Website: apple
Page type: payment
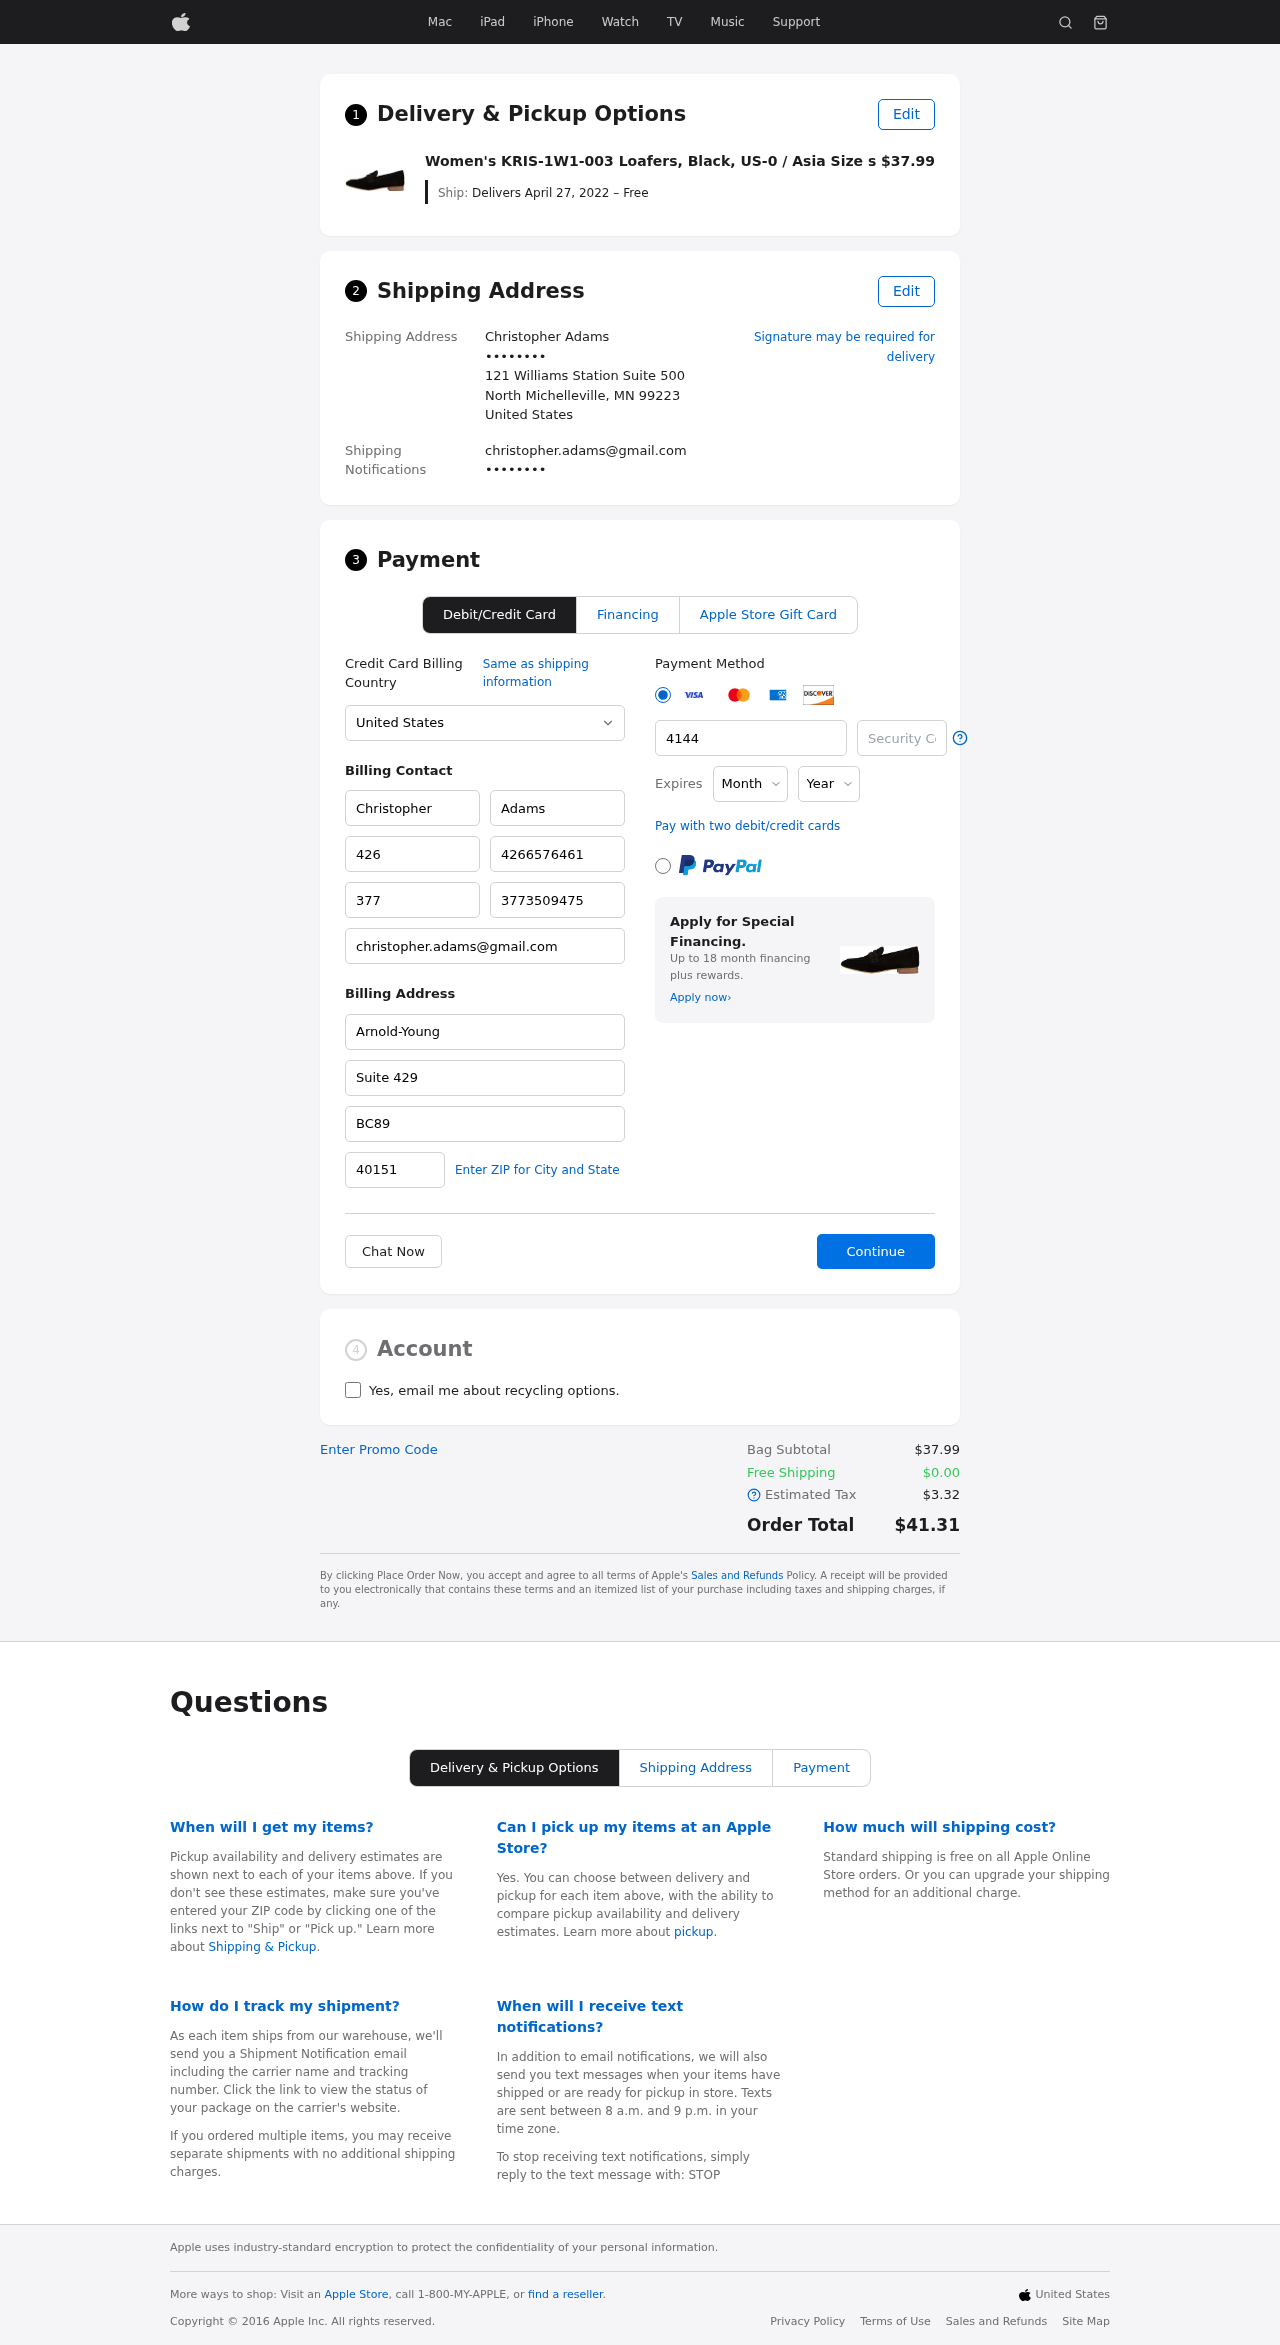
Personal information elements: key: PII_CARD_CVV
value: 015
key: PII_CARD_EXPIRY_MONTH
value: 10
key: PII_CARD_EXPIRY_YEAR
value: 29
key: PII_CARD_NUMBER
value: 4144 0937 4559 9385
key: PII_CITY_STATE_ZIP
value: North Michelleville, MN 99223
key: PII_COMPANY
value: Arnold-Young
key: PII_COUNTRY
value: United States
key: PII_EMAIL
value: christopher.adams@gmail.com
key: PII_EMAIL2
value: christopher.adams@gmail.com
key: PII_FIRSTNAME
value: Christopher
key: PII_FULLNAME
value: Christopher Adams
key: PII_LASTNAME
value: Adams
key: PII_PHONE3
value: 4266576461
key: PII_PHONE_ALT
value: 3773509475
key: PII_PHONE_ALT_AREA
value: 377
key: PII_PHONE_AREA
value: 426
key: PII_POSTCODE2
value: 40151
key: PII_SECURITY_CODE
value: BC89
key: PII_STREET
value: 121 Williams Station Suite 500
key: PII_STREET2
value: Suite 429
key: PII_PHONE
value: ••••••••
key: PII_PHONE2
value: ••••••••
Product elements: key: PRODUCT1_NAME
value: Women's KRIS-1W1-003 Loafers, Black, US-0 / Asia Size s
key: PRODUCT1_PRICE
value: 37.99
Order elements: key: ORDER_DELIVERY_DATE
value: Delivers April 27, 2022 – Free
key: ORDER_SUBTOTAL
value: $37.99
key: ORDER_SHIPPING_COST
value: $0.00
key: ORDER_TAX
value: $3.32
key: ORDER_TOTAL
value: $41.31